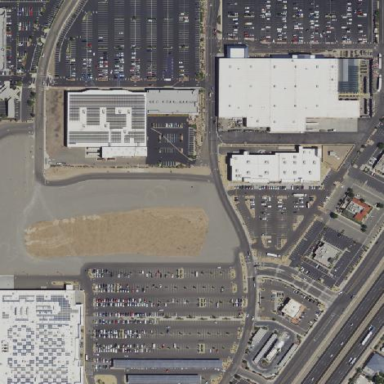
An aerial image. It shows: Retail area.